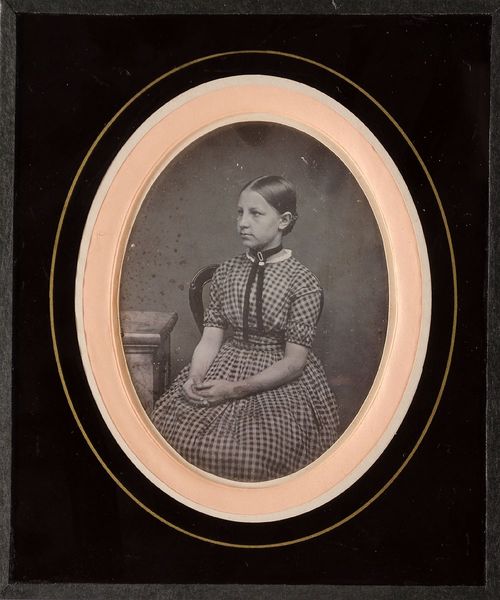
Titel: Elisabeth Besser
Standort: Hamburg
Institution: Museum für Kunst und Gewerbe Hamburg
Schlagwörter: mädchen, nase, ohr, stuhl, arme, hände, portrait, porträt, figur, haare, sitzend, oval, tischchen, foto, fotografie, photographie, karos, photo, keid, lichtbild, daguerreotypie, bildwerke, angewandte und bildende kunst, hessische systematik, porträtfotografie, porträtphotographie, hüftbild